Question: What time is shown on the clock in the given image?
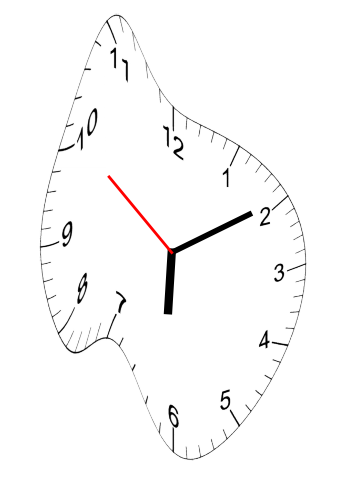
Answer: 06:09:51